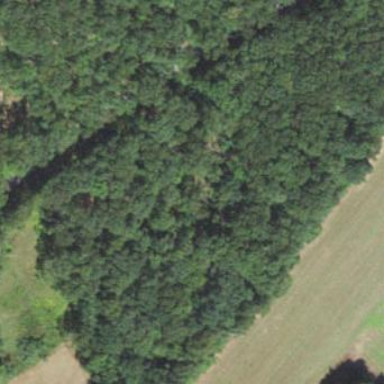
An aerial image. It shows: Mixed woodland area with various types of leaves.